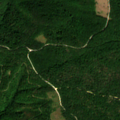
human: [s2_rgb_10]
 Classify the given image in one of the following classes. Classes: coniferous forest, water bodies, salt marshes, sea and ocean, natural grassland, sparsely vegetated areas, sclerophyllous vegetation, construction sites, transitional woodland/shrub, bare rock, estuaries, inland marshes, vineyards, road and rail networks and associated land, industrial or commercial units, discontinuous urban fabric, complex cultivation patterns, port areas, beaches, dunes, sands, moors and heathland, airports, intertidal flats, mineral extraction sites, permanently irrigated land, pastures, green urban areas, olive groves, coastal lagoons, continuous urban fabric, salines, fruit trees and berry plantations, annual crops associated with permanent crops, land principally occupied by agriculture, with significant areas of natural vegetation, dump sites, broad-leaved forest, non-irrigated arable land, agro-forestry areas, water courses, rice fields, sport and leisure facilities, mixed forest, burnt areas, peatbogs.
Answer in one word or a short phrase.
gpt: broad-leaved forest